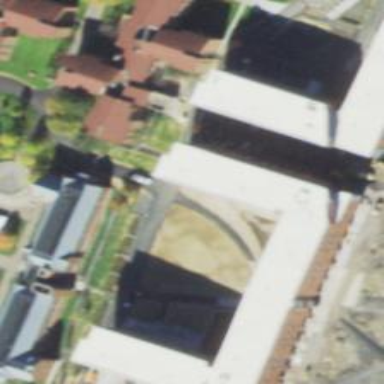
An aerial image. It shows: Dormitory building.